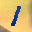
Label: 1